Question: I've this AngularJS HTML using Bootstrap:
'''
<div class="col-sm-6" ng-app ng-controller="MyController">
<br/><br/>
<form name="myForm">
<div class="input-group">
<input type="text" name="input" class="form-control" ng-model="input" maxlength="{{inputMaxLength}}" ng-minlength="{{inputMaxLength}}" ng-maxlength="{{inputMaxLength}}" placeholder="Type input.." aria-describedby="basic-addon2" required />
<span class="input-group-addon" id="basic-addon2" ng-bind="{{inputMaxLength-input.length}}"></span>
</div>
<div class="btn-group">
<button type="button" class="btn btn-default btn-primary" ng-disabled="myForm.$invalid">Submit</button>
</div>
</form>
</div>
'''
and this controller:
'''
function MyController($scope) {
$scope.input = "";
$scope.inputMaxLength = 18;
}
'''

The Bootstrap addon in the field, should always count the remaining characters. The Submit button should be disabled as long the form is not valid.
The button works as aspected, but the "count down" in the add on is always 18.
Why?
See this <URL>.
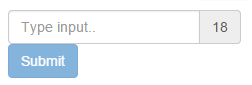
Answer: You have a typo in ng-min-length, you should have:
'''
ng-minlength="{{inputMinLength}}"
'''
instead of
'''
ng-minlength="{{inputMaxLength}}"
'''
Oh and you should lose the curly braces on ng-bind, you can use one or the other but not both
So either:
'''
<span class="input-group-addon" id="basic-addon2" ng-bind="inputMaxLength-input.length"></span>
'''
or
'''
<span class="input-group-addon" id="basic-addon2">{{inputMaxLength-input.length}}</span>
'''
(same applies for 'ng-minlength="{{inputMaxLength}}" ng-maxlength="{{inputMaxLength}}"', no need for interpolation here, use 'ng-minlength="inputMaxLength" ng-maxlength="inputMaxLength"' instead)
Note that while the input does not fulfill the requirements ie. larger than minLength and shorter than maxLength input will not have a value.
In this case you can get the value using 'myForm.input.$viewValue'
I have updated you fiddle <URL>